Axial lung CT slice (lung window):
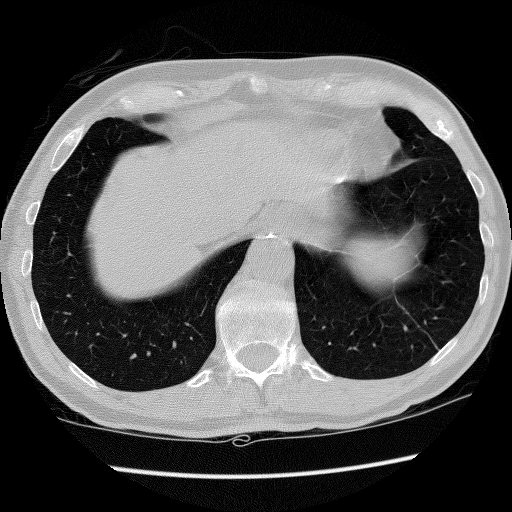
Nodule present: no